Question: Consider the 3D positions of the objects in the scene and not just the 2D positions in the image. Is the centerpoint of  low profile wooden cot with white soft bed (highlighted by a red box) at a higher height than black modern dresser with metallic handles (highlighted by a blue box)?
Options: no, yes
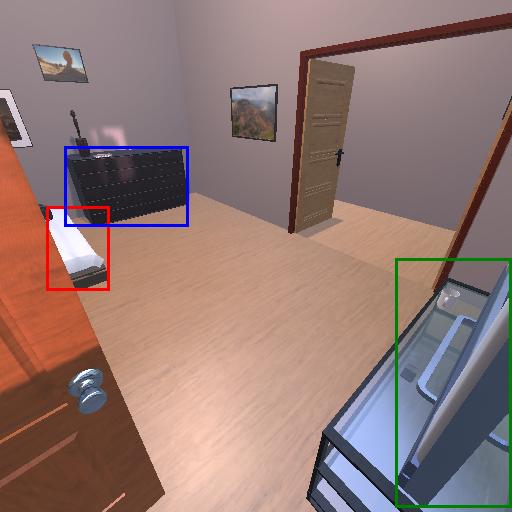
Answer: no